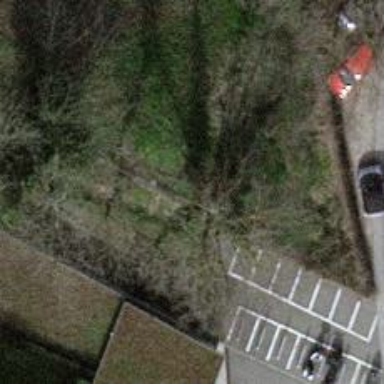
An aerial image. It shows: Motorcycle parking area.